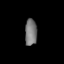
Tissue: lung
Cell type: Endothelial cells
Senescence score: 0.5713
Nuclear area (px): 316
Mean DAPI intensity: 119.636